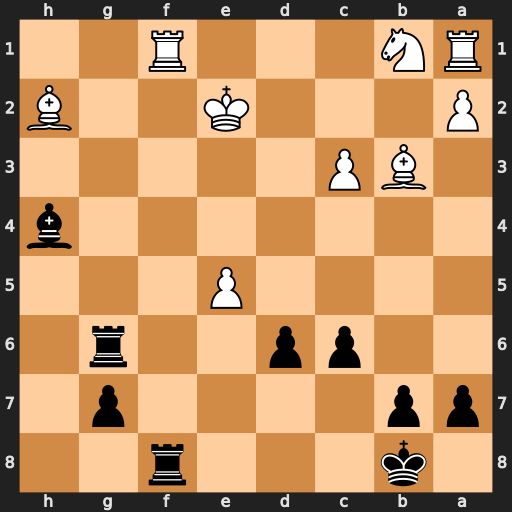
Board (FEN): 1k3r2/pp4p1/2pp2r1/4P3/7b/1BP5/P3K2B/RN3R2
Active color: b
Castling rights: -
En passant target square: -
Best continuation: Rg2+ Kd3 Rxf1